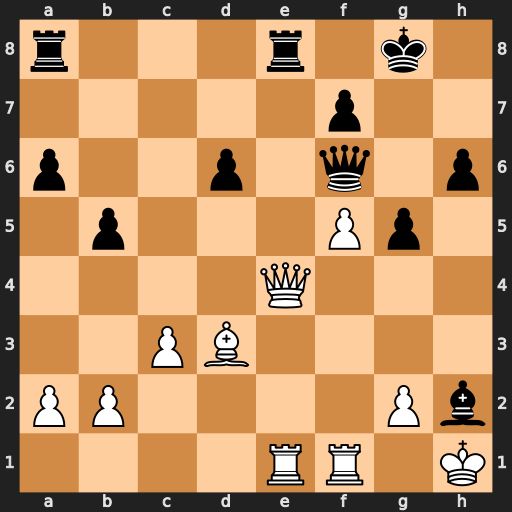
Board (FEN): r3r1k1/5p2/p2p1q1p/1p3Pp1/4Q3/2PB4/PP4Pb/4RR1K
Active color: w
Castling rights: -
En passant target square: -
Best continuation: Qxe8+ Rxe8 Rxe8+ Kg7 Kxh2